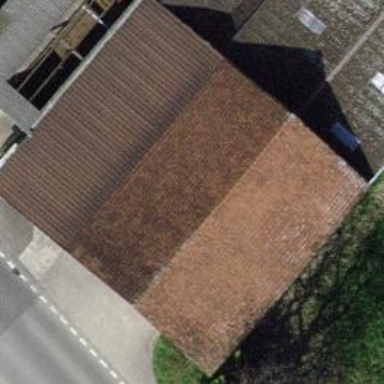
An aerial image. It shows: Farm building.